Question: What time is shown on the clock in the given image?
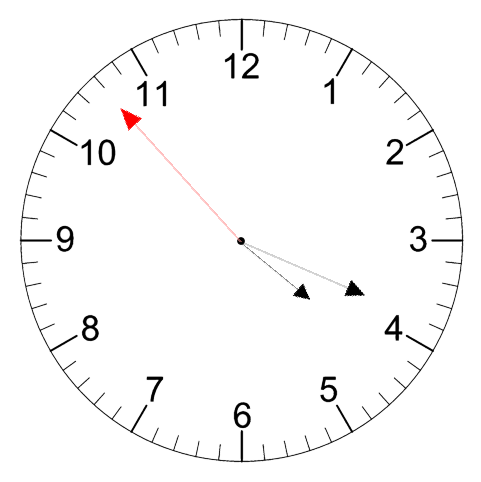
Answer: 04:18:53